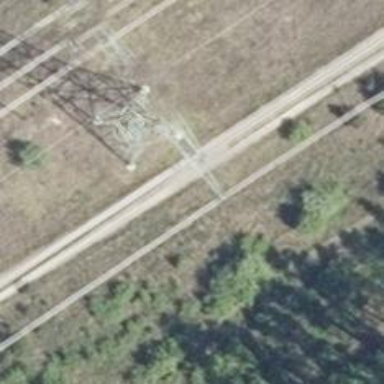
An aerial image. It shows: Power tower.